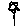
Label: flower